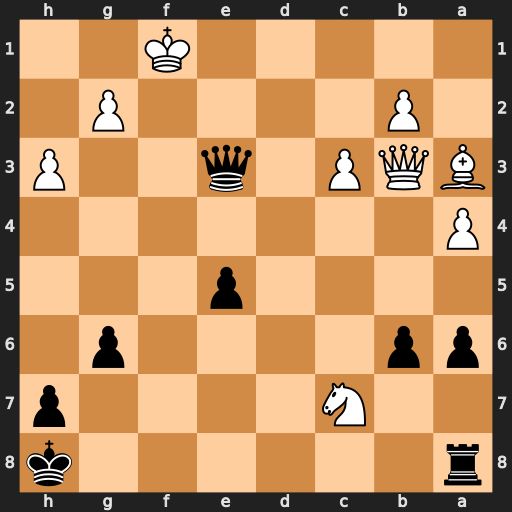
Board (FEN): r6k/2N4p/pp4p1/4p3/P7/BQP1q2P/1P4P1/5K2
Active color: b
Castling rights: -
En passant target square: -
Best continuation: Rd8 Nd5 Qd3+ Kg1 Rxd5